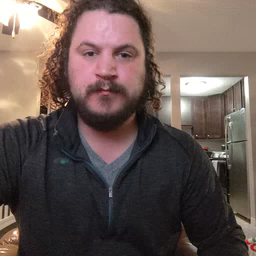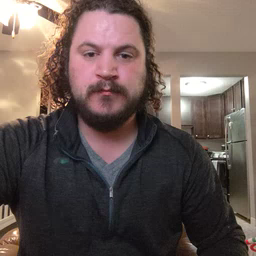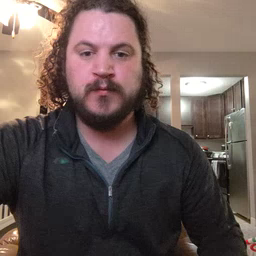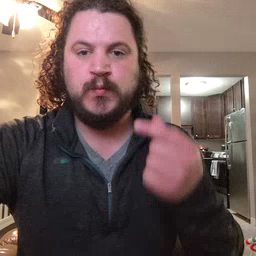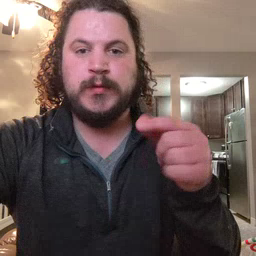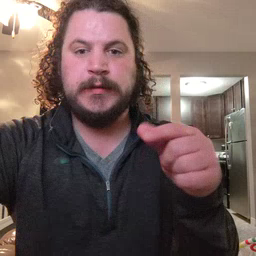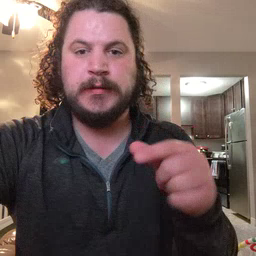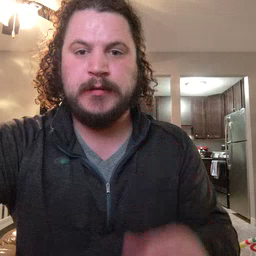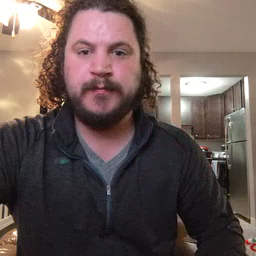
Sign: green